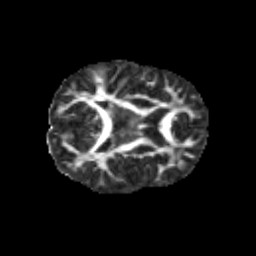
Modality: FA
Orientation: axial
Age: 9
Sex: female
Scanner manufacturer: siemens
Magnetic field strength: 3 T
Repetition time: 3.8 s
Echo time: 0.07 s